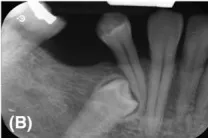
Periapical x-ray. Showing the impacted tooth #45 with no readily detectable mental foramen.
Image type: radiology (x_ray)